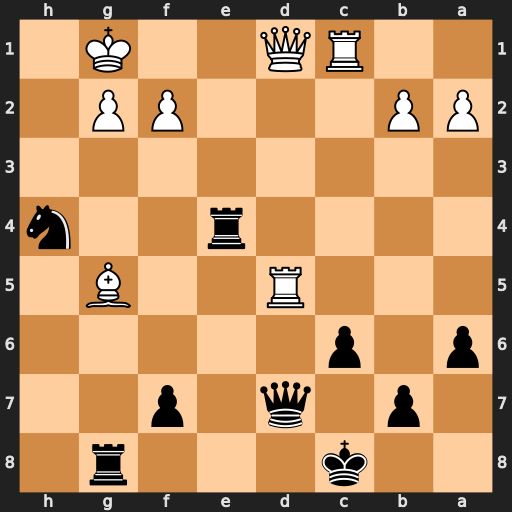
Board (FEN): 2k3r1/1p1q1p2/p1p5/3R2B1/4r2n/8/PP3PP1/2RQ2K1
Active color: b
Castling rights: -
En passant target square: -
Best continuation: Re1+ Qxe1 Qxd5 Qe8+ Rxe8